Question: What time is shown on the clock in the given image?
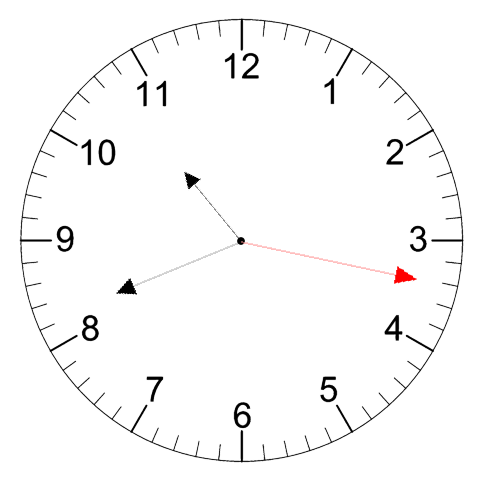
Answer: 10:41:17